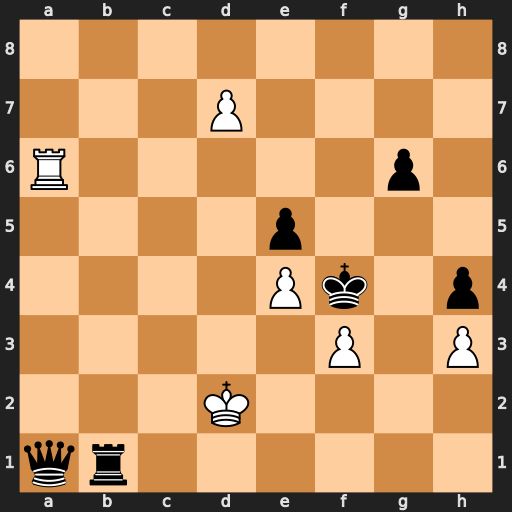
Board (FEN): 8/3P4/R5p1/4p3/4Pk1p/5P1P/3K4/qr6
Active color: w
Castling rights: -
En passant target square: -
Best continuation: Rxa1 Rxa1 d8=Q